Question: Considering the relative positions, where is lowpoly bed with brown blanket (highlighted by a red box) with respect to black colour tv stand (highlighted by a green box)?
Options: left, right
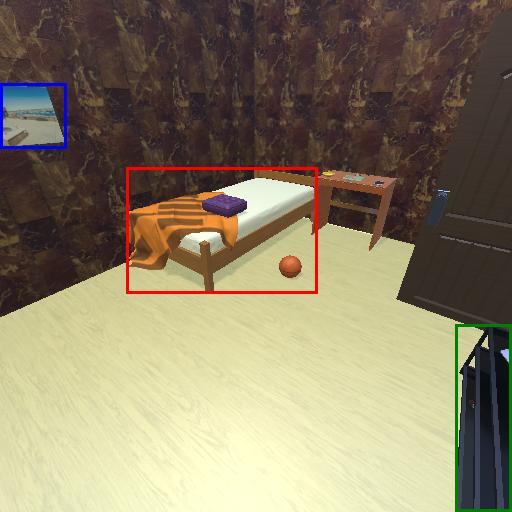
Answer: left